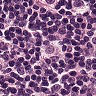
Metastatic tissue present: yes